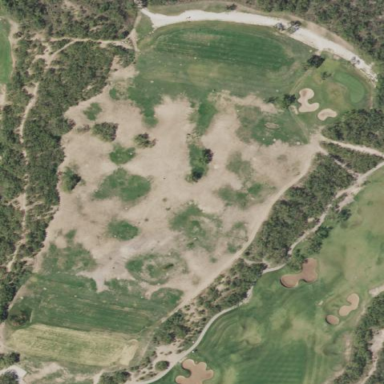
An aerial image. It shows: Rough area in golf course.